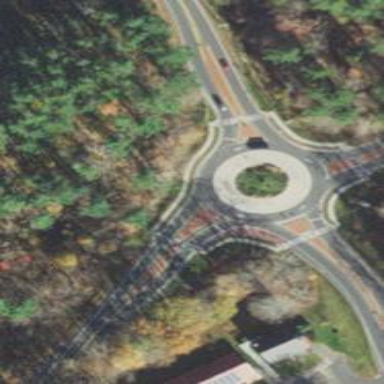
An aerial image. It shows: Secondary road around roundabout.